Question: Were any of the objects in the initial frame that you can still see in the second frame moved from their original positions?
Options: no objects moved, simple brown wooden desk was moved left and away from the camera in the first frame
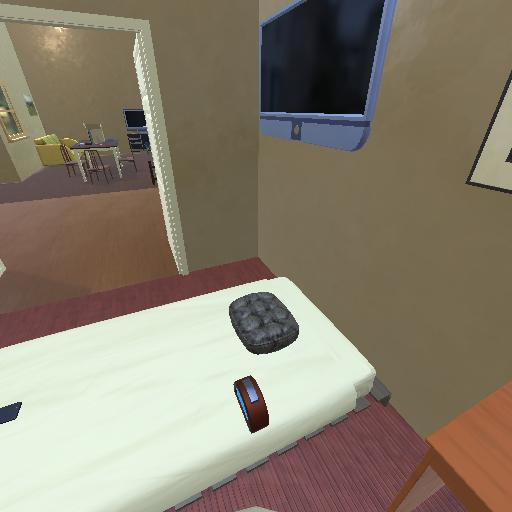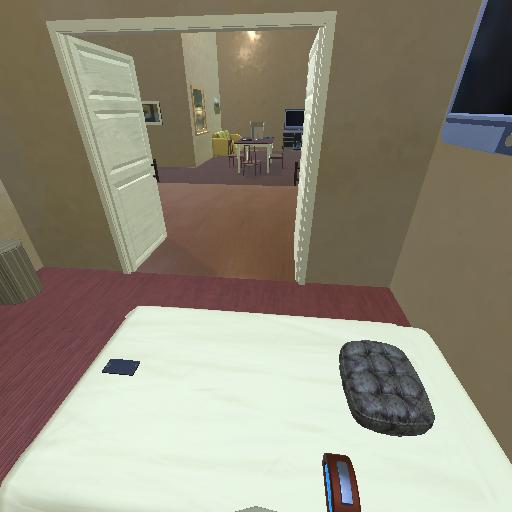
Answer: no objects moved